Interaction volume radius: 5 \u00c5
Interaction volume height: 20 \u00c5
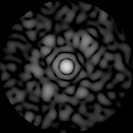
Disorder parameter: 0.7309